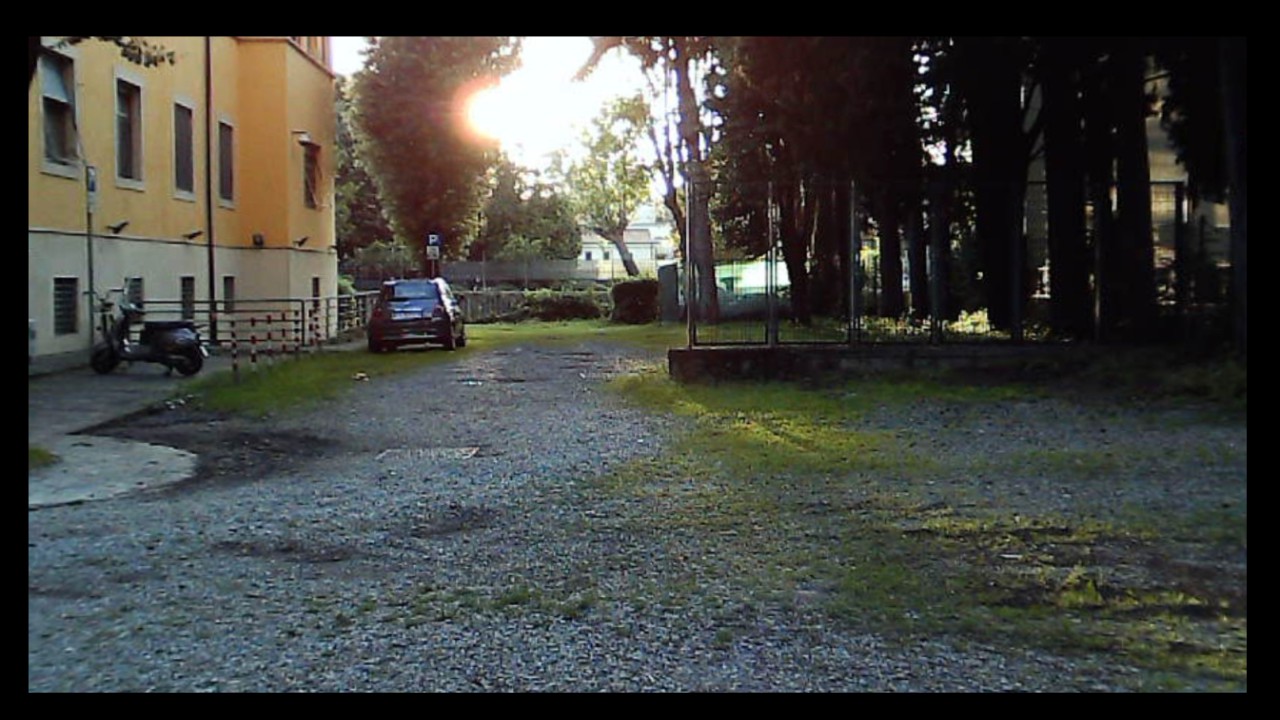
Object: DarwinFPV cineape20